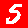
Digit: 5